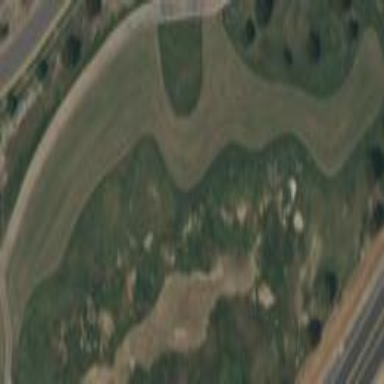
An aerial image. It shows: Grass area designated as golf tee.